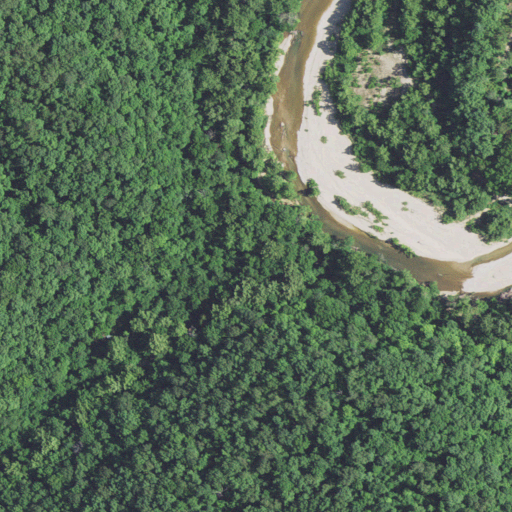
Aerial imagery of valley in Missouri named Camden Hollow containing deciduous forest, barren land, open development, pasture, open water, and mixed forest